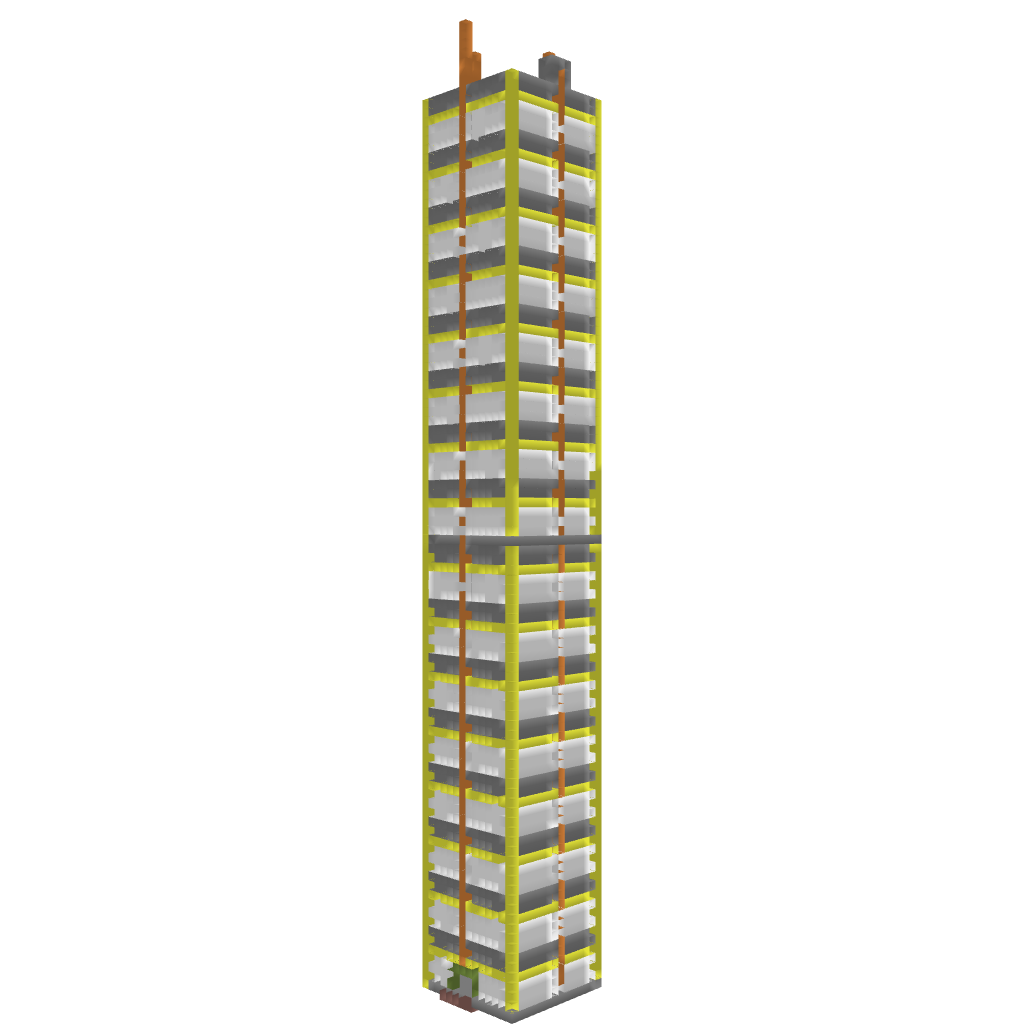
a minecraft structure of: city work office good quality